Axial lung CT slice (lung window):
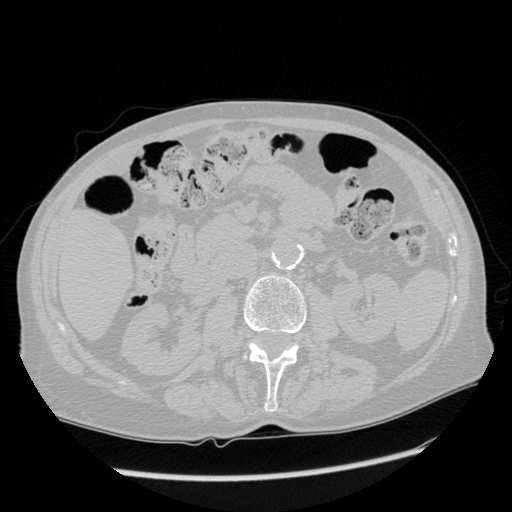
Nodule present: no